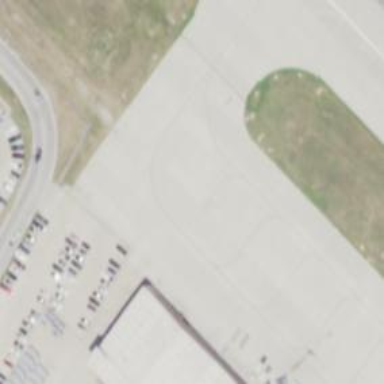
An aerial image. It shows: Image of taxiway at airport.